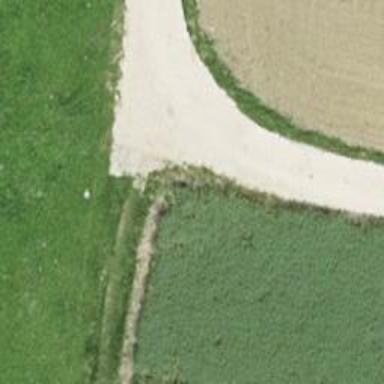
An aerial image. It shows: Unpaved track with grade2 surface.